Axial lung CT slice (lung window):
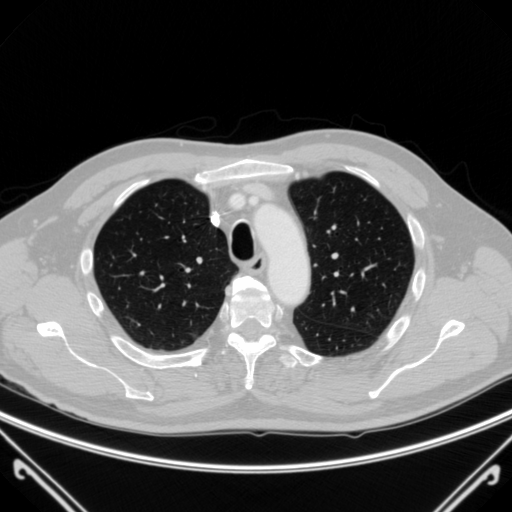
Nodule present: no